【题型】解答题　【知识点】解析几何　【难度】medium
如图，四边形$ABCD$是正方形。$E$在边$AB$上运动，$F$在边$BC$上运动，$AF$与$DE$交于点$G$.

（1）若$E$是$AB$的中点，$BC=3BF$，$\overrightarrow{AG}=\lambda\overrightarrow{AF}$，求实数$\lambda$的值；

（2）若$AE=BF$，$\overrightarrow{DG}=m\overrightarrow{DA}+n\overrightarrow{DF}$，求$\dfrac{n}{m}$的最大值.

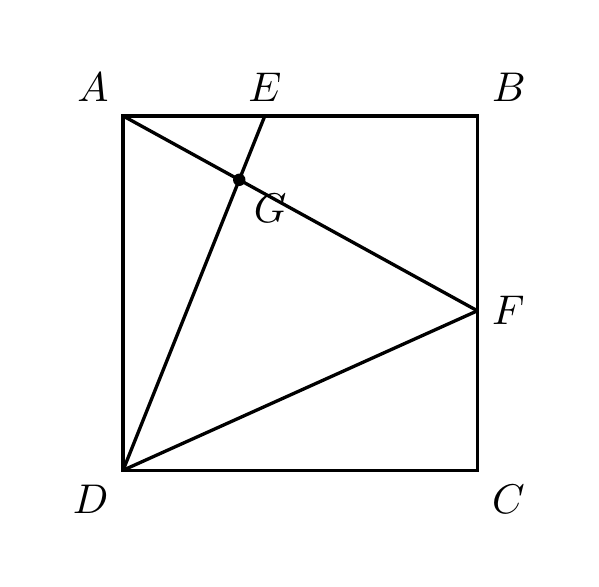
【解答】
【答案】见试题解答内容

【分析】（1）建系，利用向量坐标运算，建立方程，即可求解；
（2）建系，设正方形的边长为1，$AE=BF=x（0\leq x\leq1）$，构建函数模型，根据基本不等式，即可求解。

【解答】解：（1）如图，建立平面直角坐标系，设正方形的边长为6，

则$A(0,6)$，$F(6,4)$，$D(0,0)$，$E(3,6)$，

所以$\overrightarrow{AF}=(6,-2)$，$\overrightarrow{DE}=(3,6)$，

设点$G(x,y)$，则$\overrightarrow{AG}=(x,y-6)$，

由$\overrightarrow{AG}=\lambda\overrightarrow{AF}$，得$(x,y-6)=\lambda(6,-2)$，

所以$\begin{cases} x=6\lambda \\ y-6=-2\lambda \end{cases}$，所以$\begin{cases} x=6\lambda \\ y=6-2\lambda \end{cases}$，即$G(6\lambda,6-2\lambda)$，

设$\overrightarrow{DG}=\mu\overrightarrow{DE}$，则$(6\lambda,6-2\lambda)=\mu(3,6)$，

所以$\begin{cases} 6\lambda=3\mu \\ 6-2\lambda=6\mu \end{cases}$，解得$\lambda=\dfrac{3}{7}$；

（2）因为$A$，$G$，$F$三点共线，且$\overrightarrow{DG}=m\overrightarrow{DA}+n\overrightarrow{DF}$，

所以$m>0$，$n>0$，$m+n=1$，

设正方形的边长为1，$AE=BF=x（0\leq x\leq1）$，

则$A(0,1)$，$B(1,1)$，$C(1,0)$，$D(0,0)$，$E(x,1)$，$F(1,1-x)$，

所以$\overrightarrow{DA}=(0,1)$，$\overrightarrow{DF}=(1,1-x)$，$\overrightarrow{DE}=(x,1)$，

所以$\overrightarrow{DG}=m\overrightarrow{DA}+n\overrightarrow{DF}=(n,m+n-nx)=(n,1-nx)$，

又$\overrightarrow{DG}\parallel\overrightarrow{DE}$，所以$n=x-nx^2$，

所以$n=\dfrac{x}{1+x^2}$，$m=1-n=\dfrac{x^2-x+1}{1+x^2}$，

所以$\dfrac{n}{m}=\dfrac{\dfrac{x}{1+x^2}}{\dfrac{x^2-x+1}{1+x^2}}=\dfrac{x}{x^2-x+1}$，

若$x=0$，则$\dfrac{n}{m}=0$，

若$x\in(0,1]$，则$\dfrac{n}{m}=\dfrac{x}{x^2-x+1}=\dfrac{1}{x+\dfrac{1}{x}-1}\leq\dfrac{1}{2\sqrt{x\cdot\dfrac{1}{x}}-1}=1$，

当且仅当$x=\dfrac{1}{x}$，即$x=1$时，等号成立，

综上所述：$\dfrac{n}{m}$的最大值为1.

【点评】本题考查向量的线性运算，向量共线定理的推论的应用，函数思想的应用，属中档题.